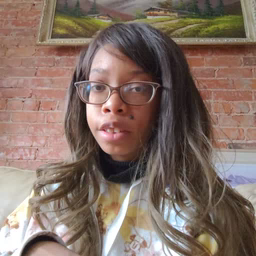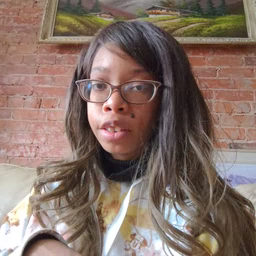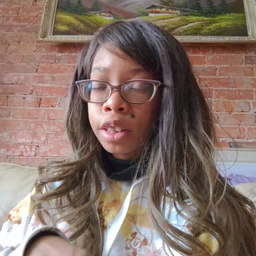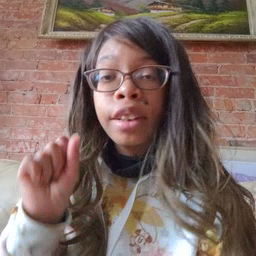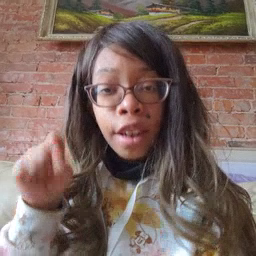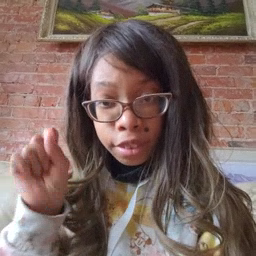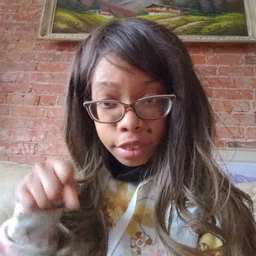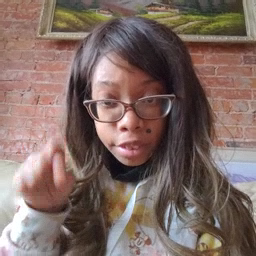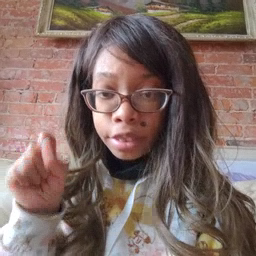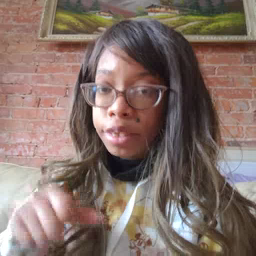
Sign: yes